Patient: sex M, age 61
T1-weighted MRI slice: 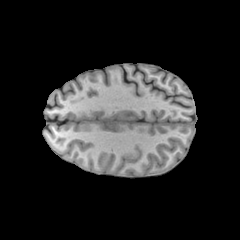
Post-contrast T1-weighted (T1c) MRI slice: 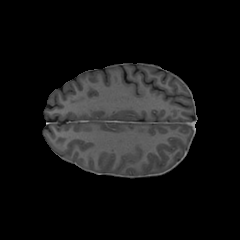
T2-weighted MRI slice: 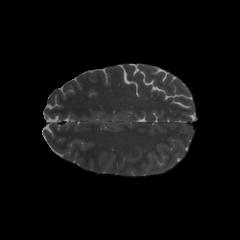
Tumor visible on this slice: no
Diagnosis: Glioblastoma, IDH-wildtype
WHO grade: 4